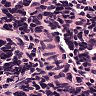
Metastatic tissue present: no